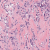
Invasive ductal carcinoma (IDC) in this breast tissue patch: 1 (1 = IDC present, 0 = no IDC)